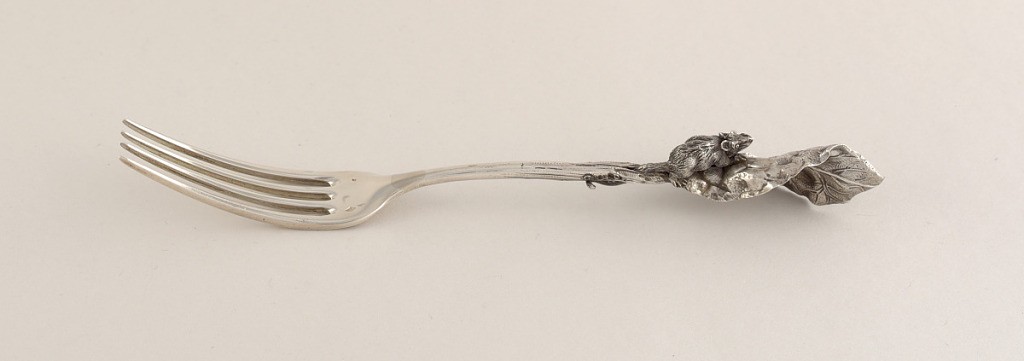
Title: Dessert Fork with Rodent
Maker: Charles Victor Gibert, French
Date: ca. 1890
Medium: silver
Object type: fork
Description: Four tined fork with thin tines. Plain narrow stem, continues to form twig and bent leaf. Open mouthed mouse or rodent applied perching on base of leaf with tail extending through split in twig and curling along reverse side.